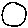
Label: moon